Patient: sex M, age 69
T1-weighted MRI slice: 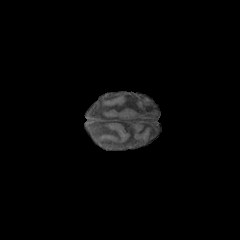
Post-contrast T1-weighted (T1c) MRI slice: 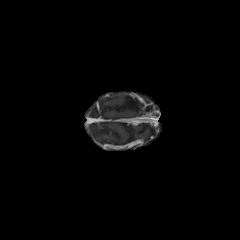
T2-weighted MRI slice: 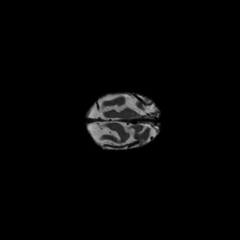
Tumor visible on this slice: no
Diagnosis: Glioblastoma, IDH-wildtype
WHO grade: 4